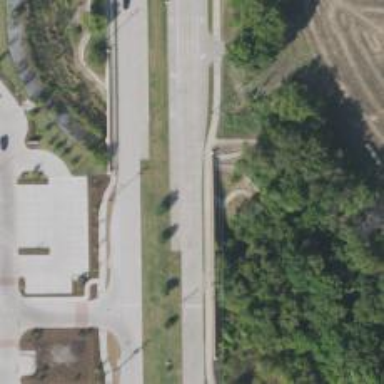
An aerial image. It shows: Secondary road with bridge and separate sidewalk.